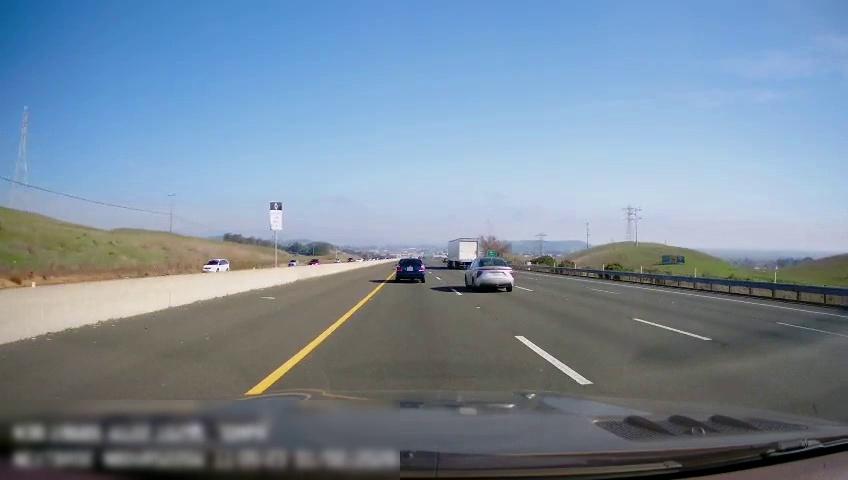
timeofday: Day
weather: Sunny
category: Drivable Space
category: Vehicles | Other LV
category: Vehicles | Car
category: Vehicles | Car
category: Vehicles | SUV
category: Vehicles | Car
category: Lanes | Current Lane
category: Lanes | Current Lane
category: Lanes | Alternate Lane
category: Lanes | Alternate Lane
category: Lanes | Alternate Lane
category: Traffic | Signs
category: Traffic | Signs